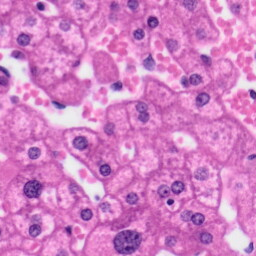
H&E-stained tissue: Liver